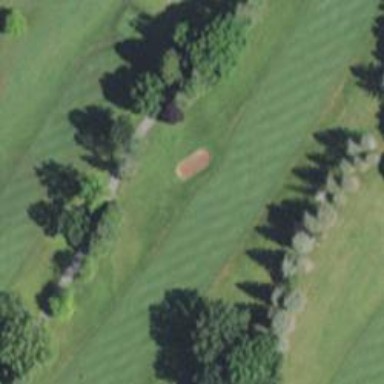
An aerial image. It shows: Golf hole.